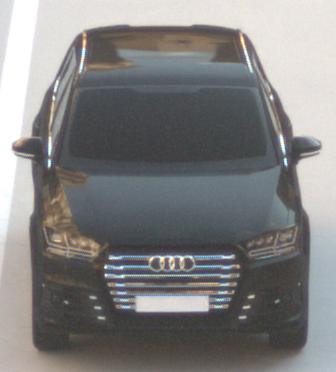
Make: Audi
Model: SQ7
Detailed model: -
Model produced from: 2016
Model produced until: 2018
Doors: 5
Color: black
Road condition: dry road
Daytime: morning or afternoon
Contrast: low contrast